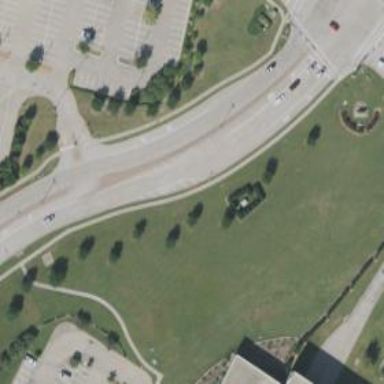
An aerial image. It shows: Tertiary road with separate sidewalks.